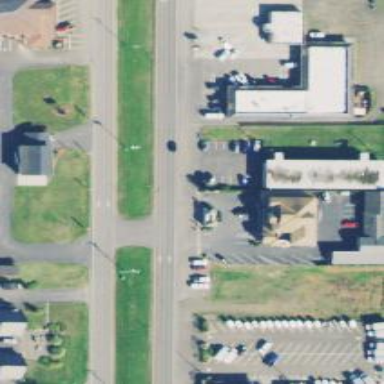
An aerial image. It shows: Tertiary_link road with asphalt surface.